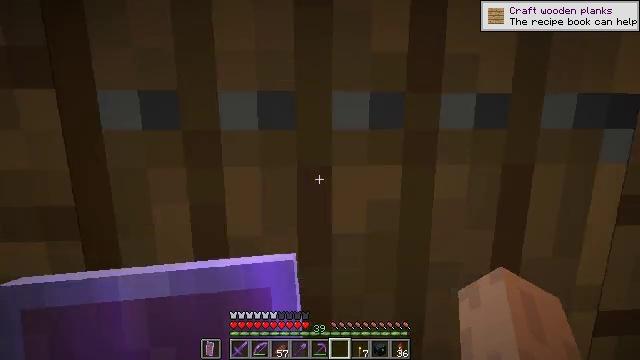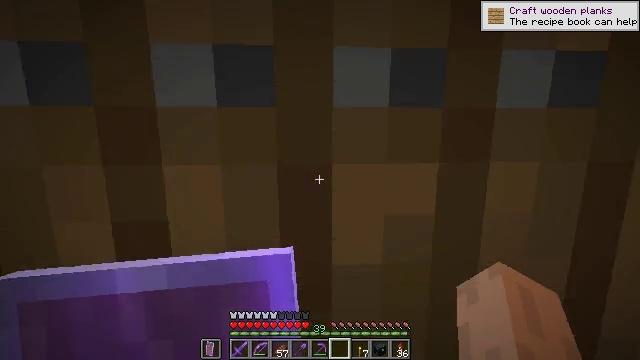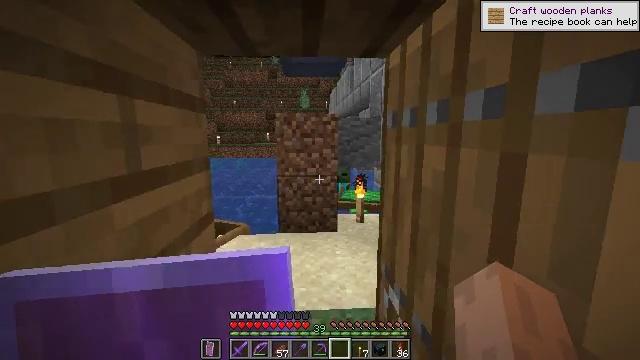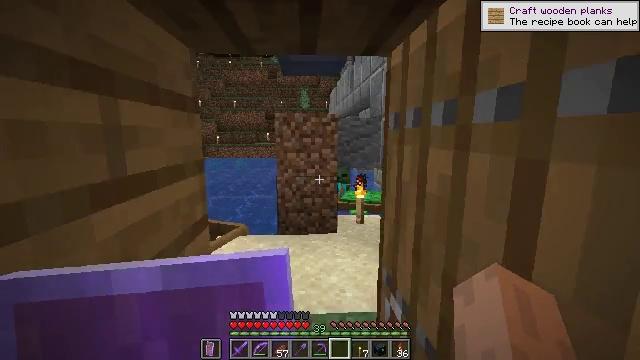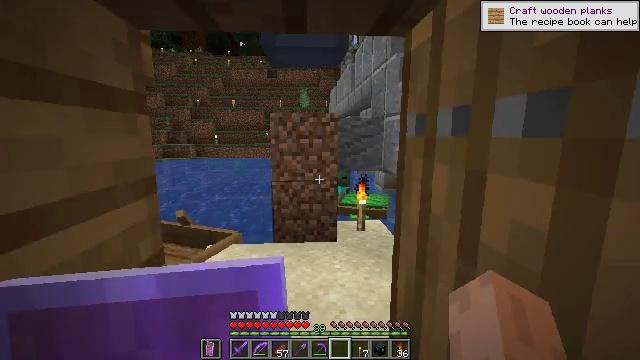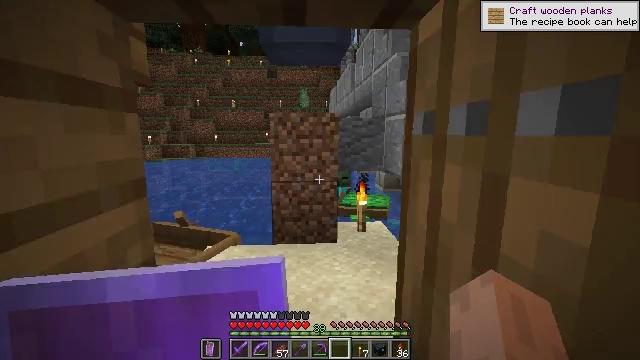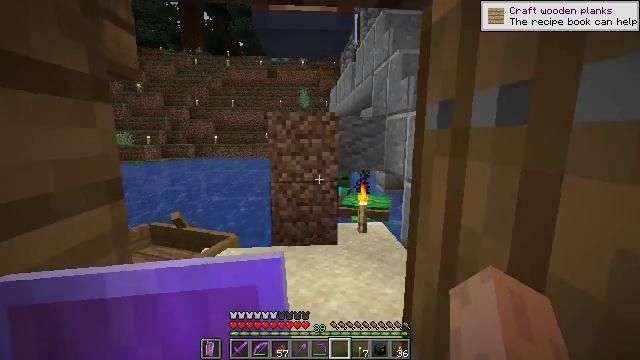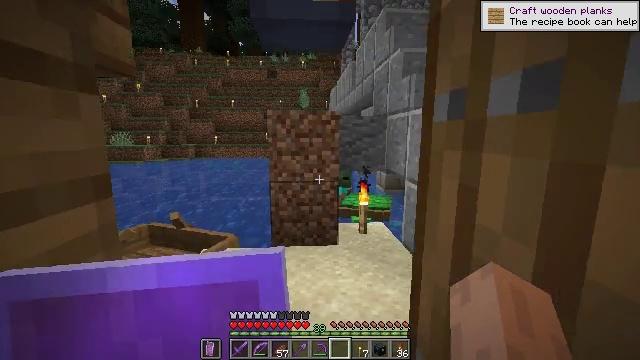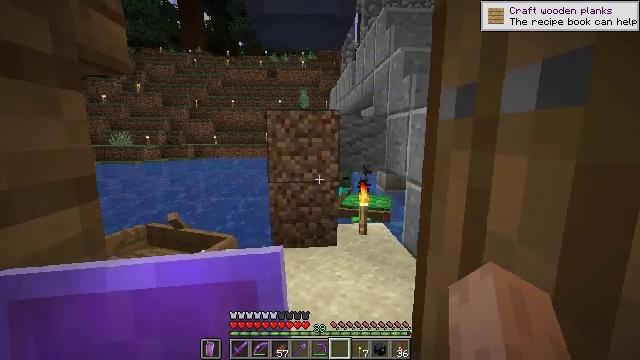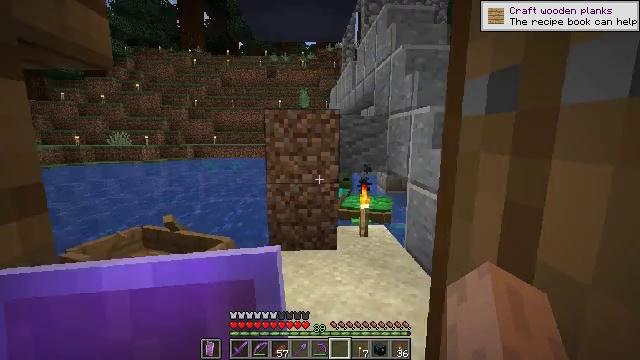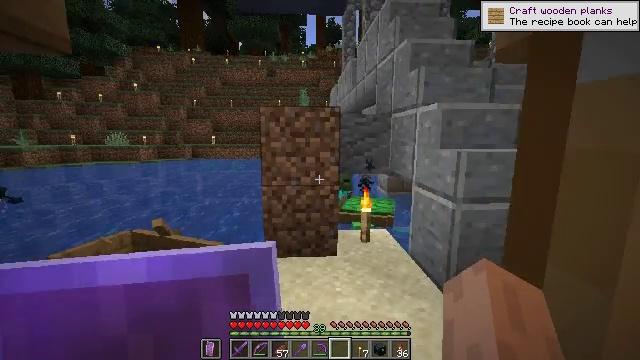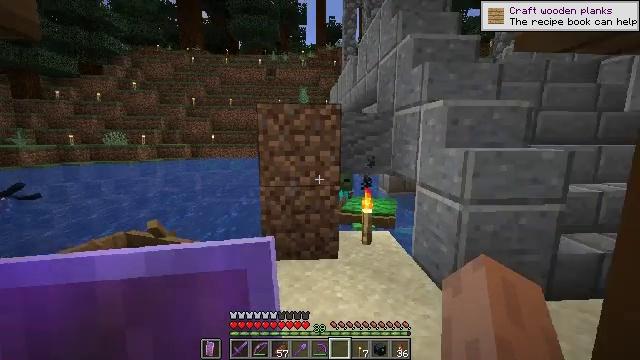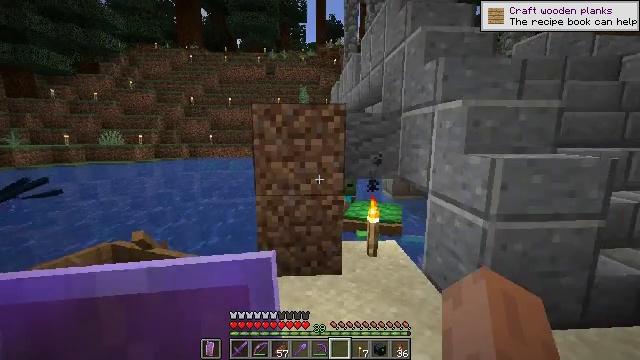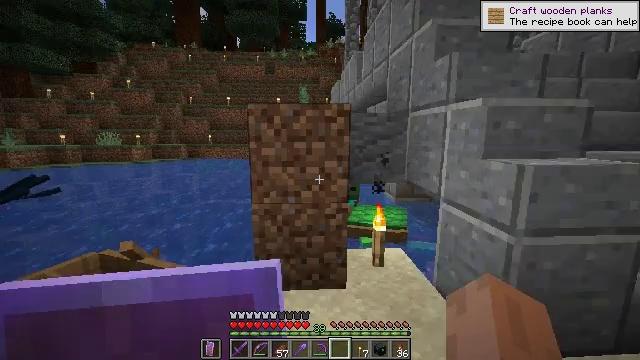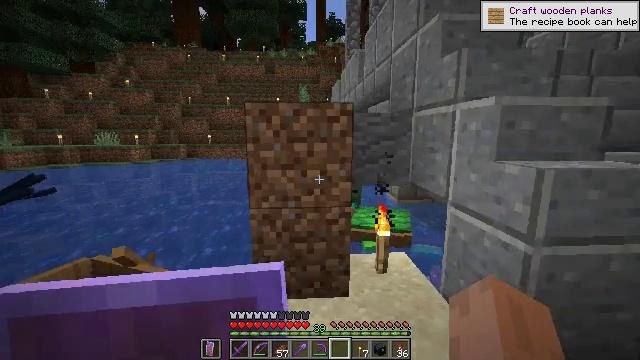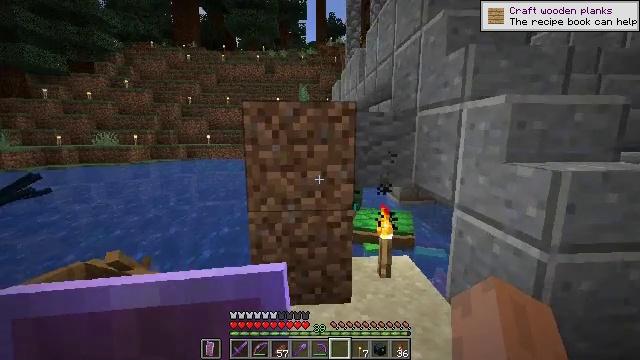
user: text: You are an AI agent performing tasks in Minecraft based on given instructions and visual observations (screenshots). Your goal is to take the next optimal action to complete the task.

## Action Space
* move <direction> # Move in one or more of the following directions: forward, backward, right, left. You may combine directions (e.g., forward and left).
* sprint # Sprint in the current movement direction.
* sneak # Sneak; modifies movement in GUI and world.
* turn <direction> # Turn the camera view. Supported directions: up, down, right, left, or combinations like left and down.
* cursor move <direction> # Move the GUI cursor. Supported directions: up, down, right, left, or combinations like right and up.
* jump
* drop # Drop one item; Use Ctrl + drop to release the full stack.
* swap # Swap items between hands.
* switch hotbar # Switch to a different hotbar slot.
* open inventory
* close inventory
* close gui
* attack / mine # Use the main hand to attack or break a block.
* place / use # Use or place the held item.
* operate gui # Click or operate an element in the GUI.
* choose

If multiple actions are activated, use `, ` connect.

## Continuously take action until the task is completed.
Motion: motion action
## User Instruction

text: Create glass by smelting sand.
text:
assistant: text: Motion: move forward
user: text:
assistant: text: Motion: move forward
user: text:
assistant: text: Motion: move forward
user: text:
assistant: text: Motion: move forward
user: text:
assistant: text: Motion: no_op
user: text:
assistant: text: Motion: no_op
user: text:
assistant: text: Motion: no_op
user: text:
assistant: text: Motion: move forward
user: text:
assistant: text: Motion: move forward
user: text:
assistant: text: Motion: move forward
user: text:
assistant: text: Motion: move forward
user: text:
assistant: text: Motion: move forward
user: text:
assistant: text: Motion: move forward
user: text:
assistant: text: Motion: move forward
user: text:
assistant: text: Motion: move forward
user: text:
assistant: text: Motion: move forward, turn right and up
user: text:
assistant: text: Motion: move forward, turn right
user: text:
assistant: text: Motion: move forward, turn right
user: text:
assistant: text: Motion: move forward, turn right
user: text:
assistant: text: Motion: move forward
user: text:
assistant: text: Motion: move forward
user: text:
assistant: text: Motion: move forward
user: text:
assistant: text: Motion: move forward
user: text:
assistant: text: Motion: move forward and move right
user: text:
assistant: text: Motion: move forward and move right
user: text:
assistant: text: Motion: move forward and move right
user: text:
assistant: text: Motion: move forward and move right
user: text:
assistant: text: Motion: move forward and move right
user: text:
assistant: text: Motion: move forward
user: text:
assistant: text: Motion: move forward